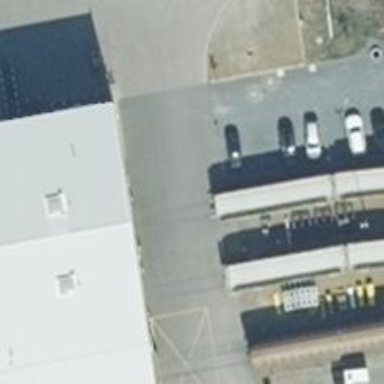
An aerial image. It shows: Railway yard.